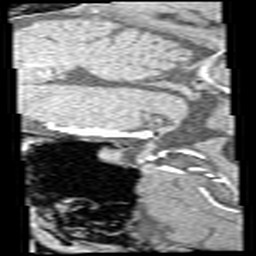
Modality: angio
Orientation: sagittal
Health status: ill
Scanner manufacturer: siemens
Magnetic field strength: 3 T
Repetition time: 0.023 s
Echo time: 0.0042 s